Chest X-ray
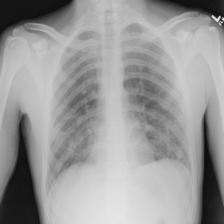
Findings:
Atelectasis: negative
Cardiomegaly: negative
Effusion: negative
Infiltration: negative
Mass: negative
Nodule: negative
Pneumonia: negative
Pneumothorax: negative
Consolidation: positive
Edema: negative
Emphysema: negative
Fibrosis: negative
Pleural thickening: negative
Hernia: negative